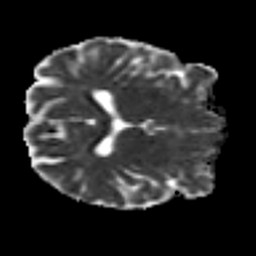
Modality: MD
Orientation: axial
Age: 47
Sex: male
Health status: healthy
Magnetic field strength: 3 T
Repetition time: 8.4 s
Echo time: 0.0926 s